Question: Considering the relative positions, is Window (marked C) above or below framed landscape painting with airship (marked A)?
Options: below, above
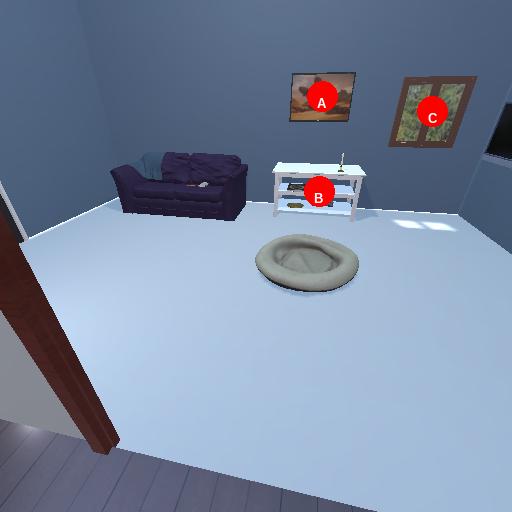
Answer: below